Aerial crown-view tile of a tropical tree (Barro Colorado Island, Panama), acquired 20250715:
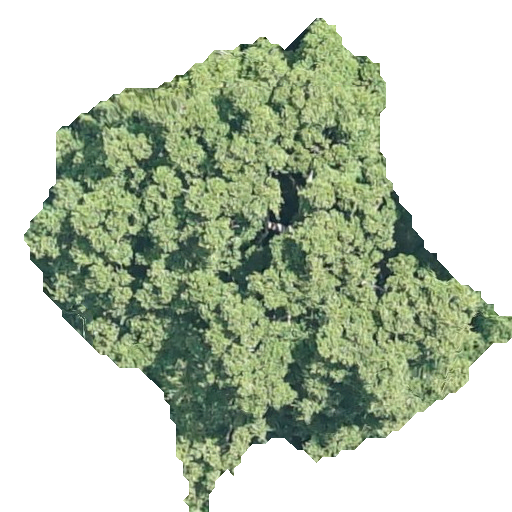
Species: Brosimum alicastrum
GBIF accepted scientific name: Brosimum alicastrum
Crown area: 198.115 m²